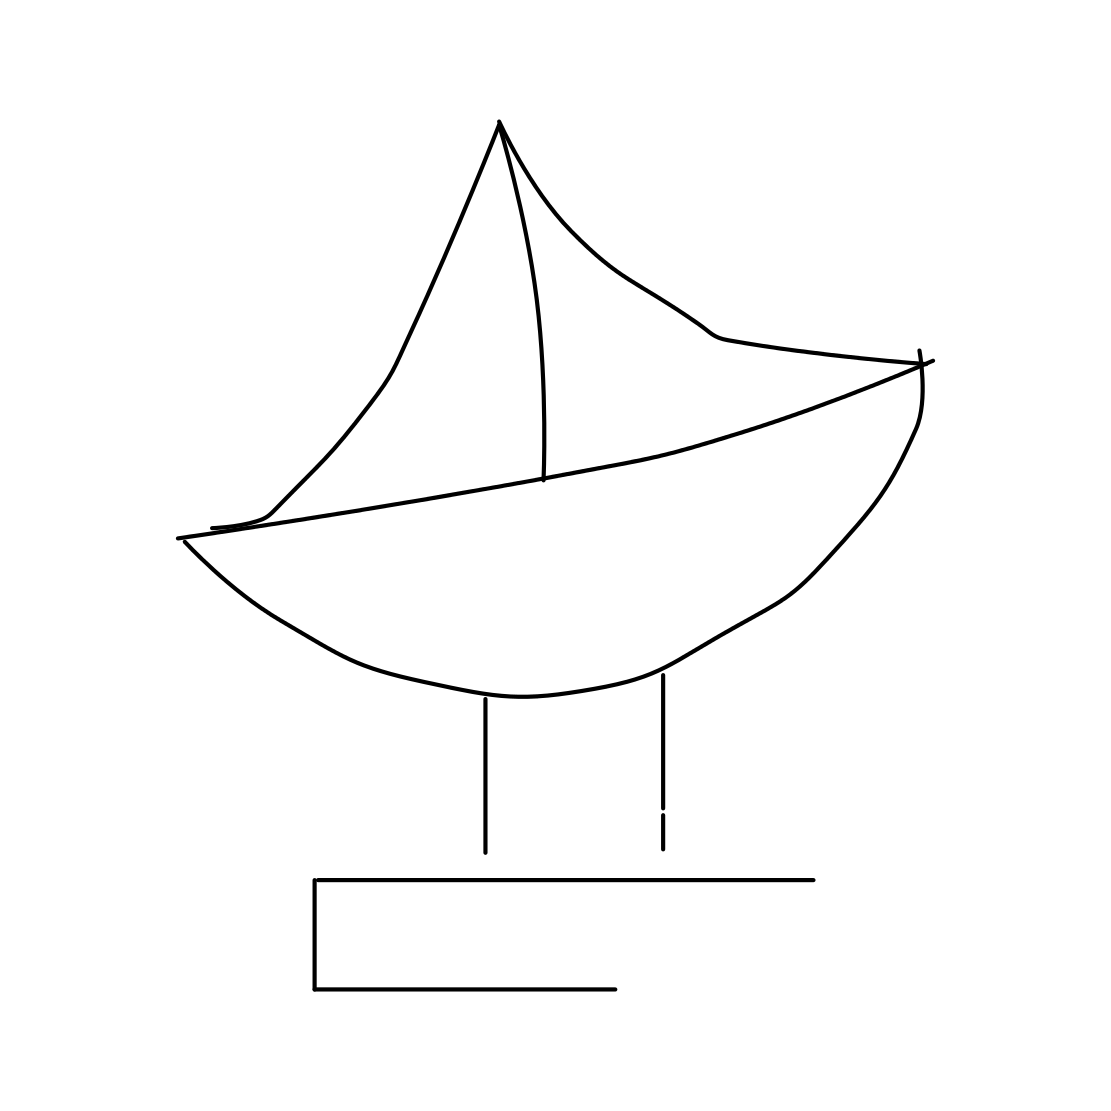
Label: satellite